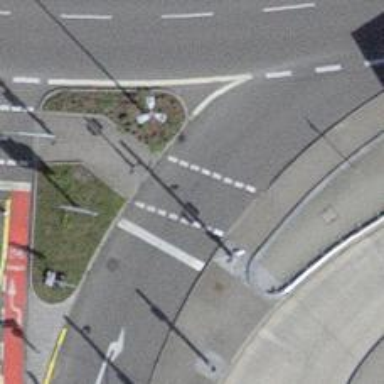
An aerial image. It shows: Crossing with traffic signals.